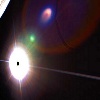
Label: sunburn